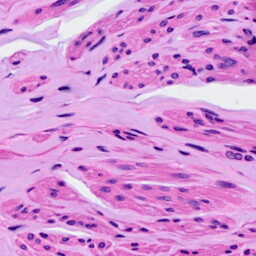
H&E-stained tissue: Ovarian